Field crop: tomato
Growth stage: 1
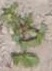
Species: portulaca